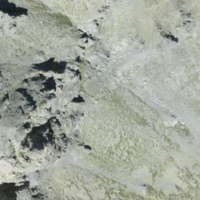
EUNIS habitat code: 48
Species observed at this site:
Prunella collaris